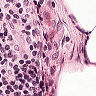
Metastatic tissue present: no